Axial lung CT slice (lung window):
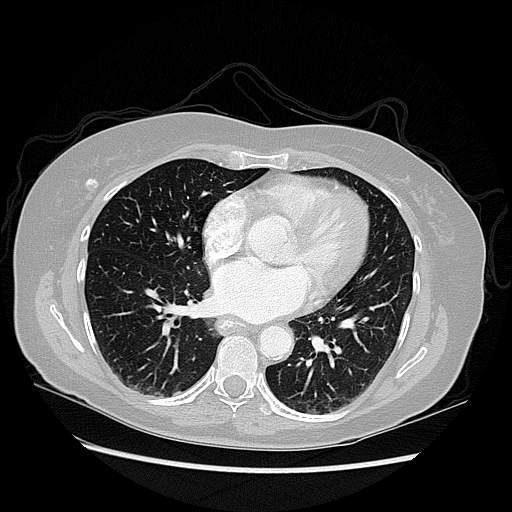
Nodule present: no